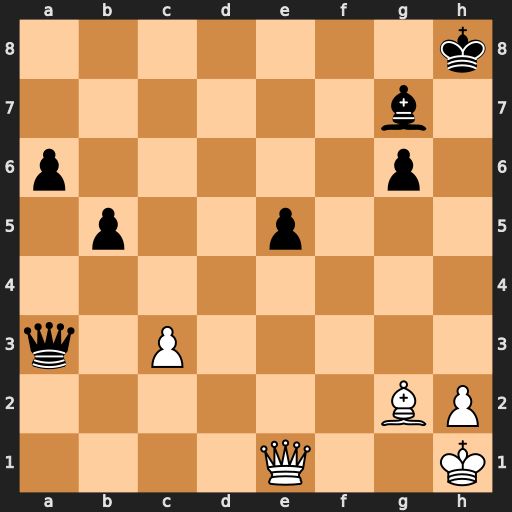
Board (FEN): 7k/6b1/p5p1/1p2p3/8/q1P5/6BP/4Q2K
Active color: w
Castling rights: -
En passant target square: -
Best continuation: Qh4+ Kg8 Bd5+ Kf8 Qd8#